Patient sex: F
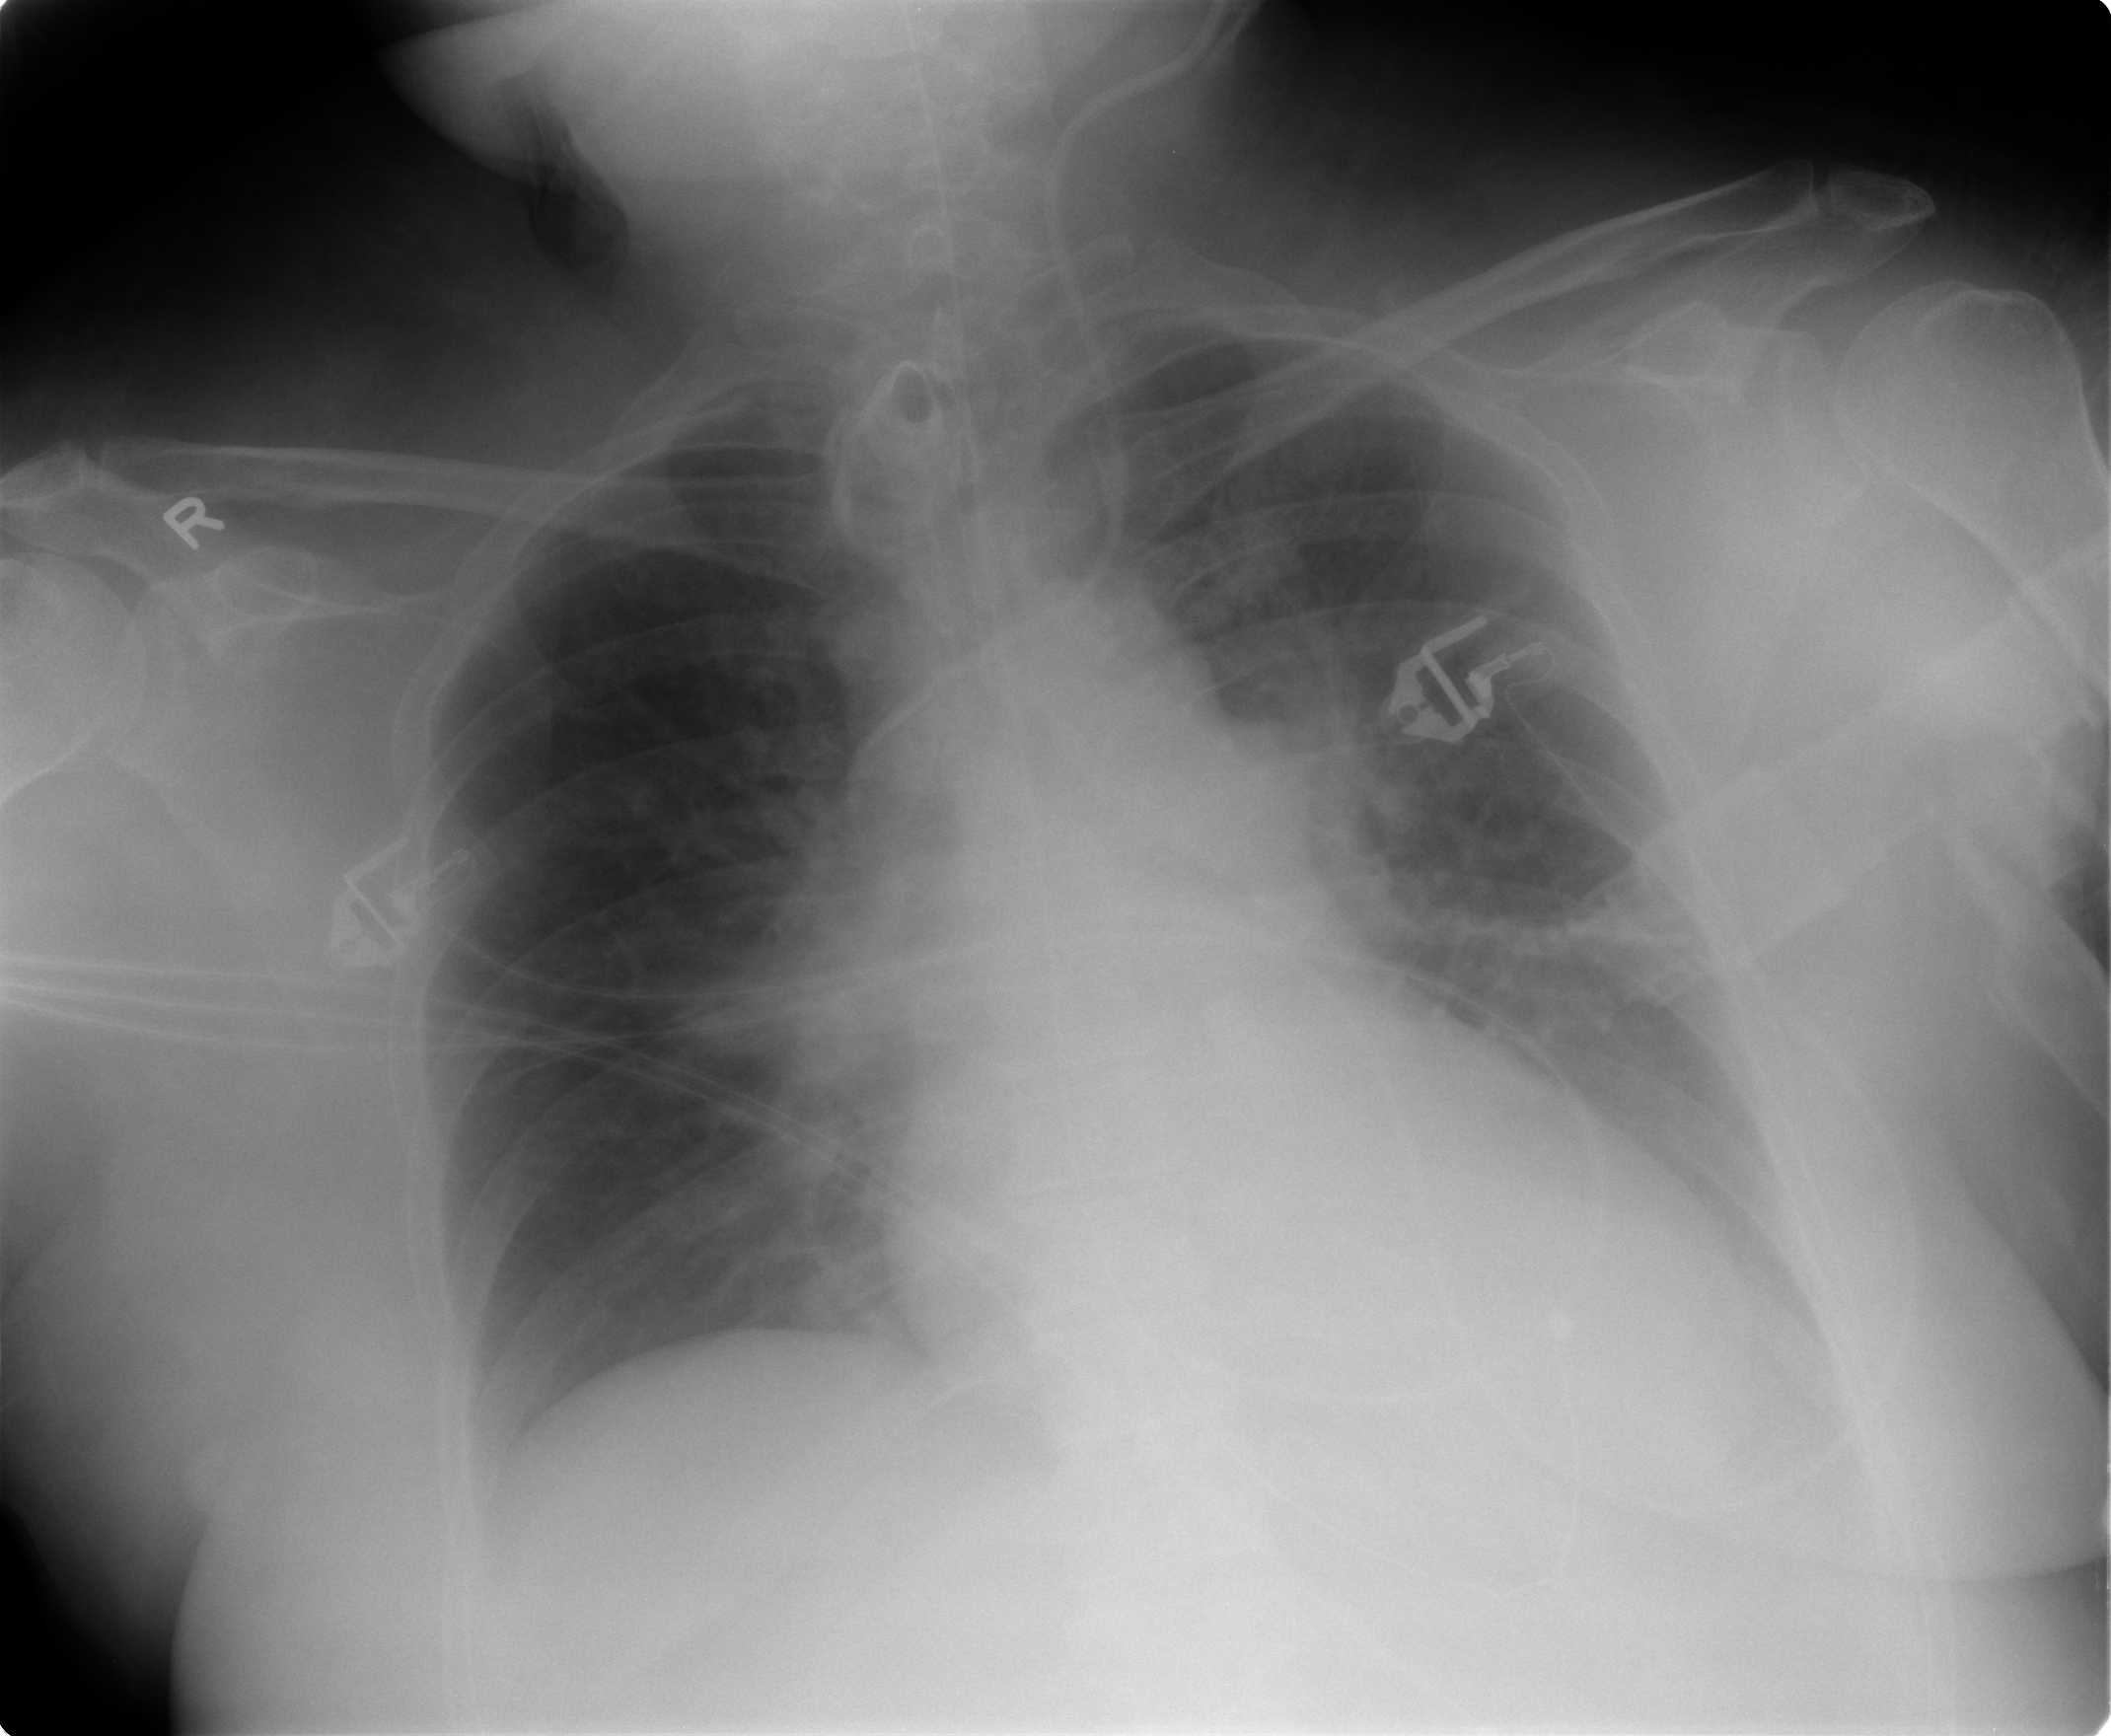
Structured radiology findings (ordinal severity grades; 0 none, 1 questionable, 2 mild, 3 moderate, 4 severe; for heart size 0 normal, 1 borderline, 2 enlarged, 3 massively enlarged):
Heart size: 1
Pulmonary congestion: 2
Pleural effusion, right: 1
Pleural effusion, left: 2
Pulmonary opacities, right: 1
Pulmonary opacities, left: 1
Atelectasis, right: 3
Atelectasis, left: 2